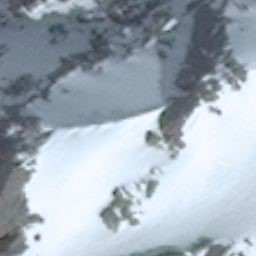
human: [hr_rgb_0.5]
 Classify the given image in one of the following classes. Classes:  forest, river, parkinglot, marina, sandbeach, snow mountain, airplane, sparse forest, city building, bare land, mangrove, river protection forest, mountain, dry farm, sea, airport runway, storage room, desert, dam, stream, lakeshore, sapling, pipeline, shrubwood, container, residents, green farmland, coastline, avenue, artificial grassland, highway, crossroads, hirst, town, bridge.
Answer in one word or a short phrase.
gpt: snow mountain